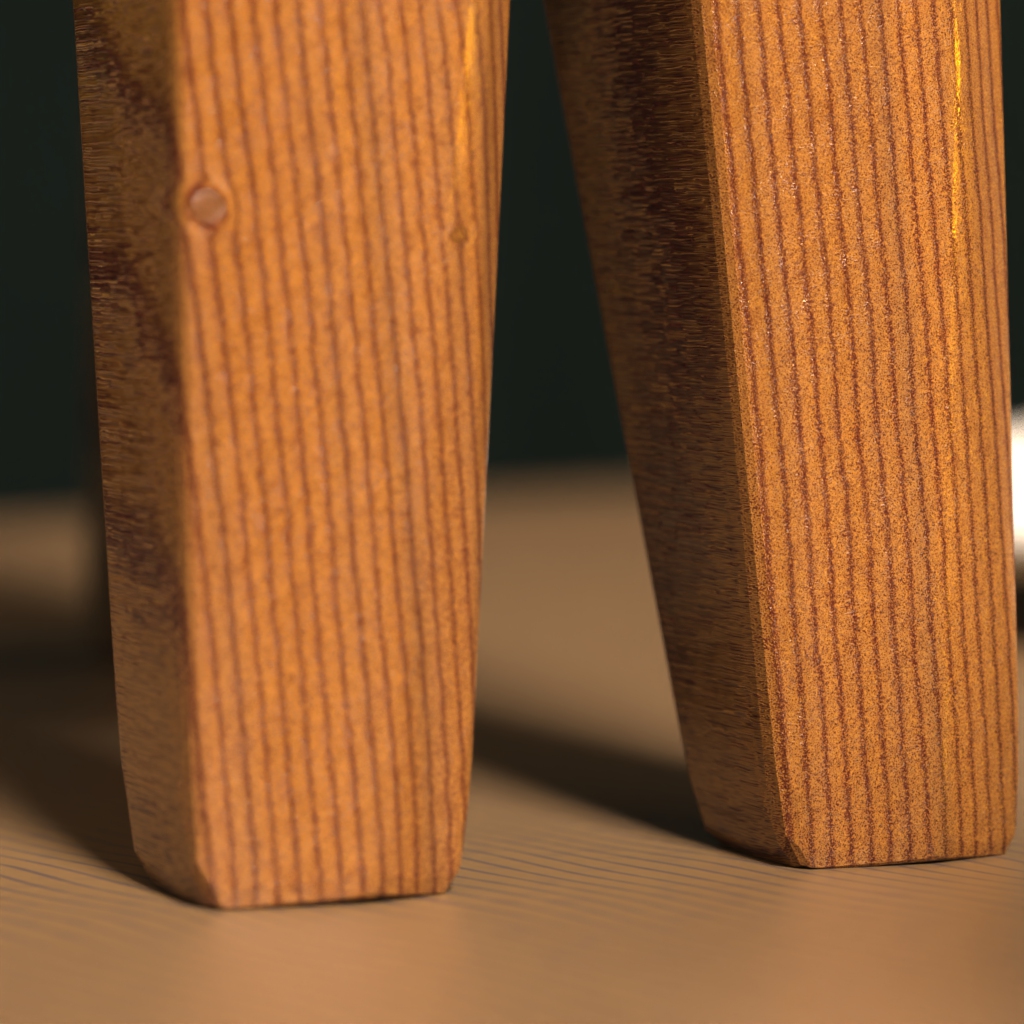
A high quality rendering of a dalahest_oak dalecarlian horse figurine made of varnished dark oak standing on a wooden table in an a sunset landscape with sunset lighting,extreme close-up from rear hind leg, macro, 150 mm, f 16, bokeh